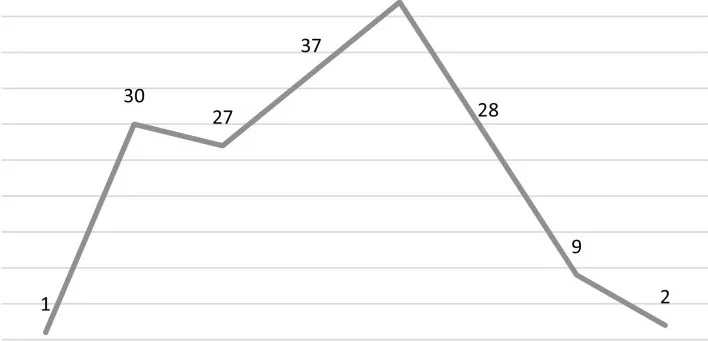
Number of citations per year:Yamagata et al. article.
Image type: pathology (immunostaining)